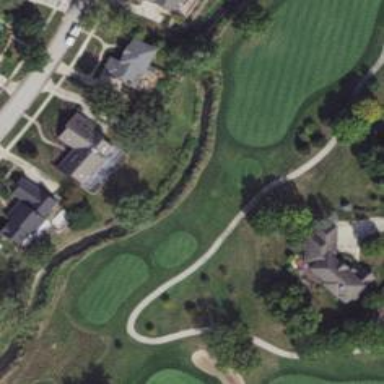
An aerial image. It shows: Footway that serves as golf path.